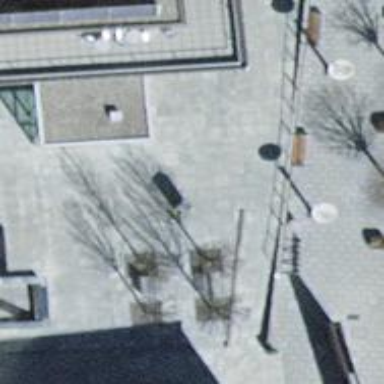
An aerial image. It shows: Public bookcase.